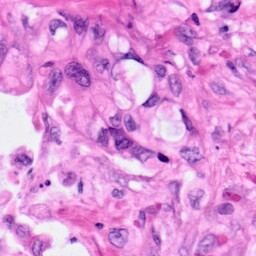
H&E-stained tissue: Pancreatic